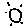
Label: sun